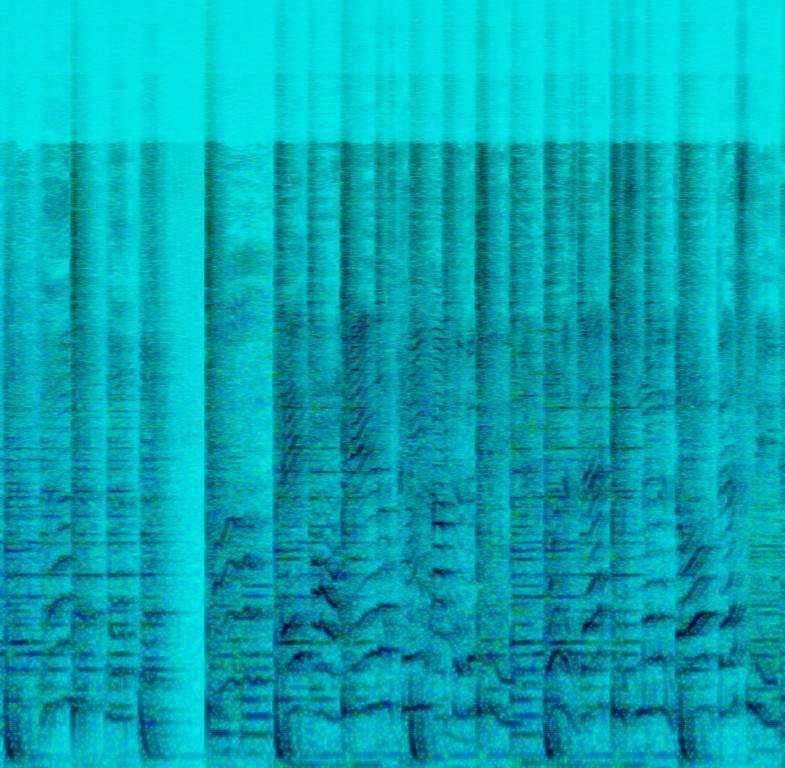
This is a comedic hip-hop music piece. There is a male vocal rapping in the lead. The melody in the beat is being played by the piano and the electric guitar while a bass guitar plays in the background. The rhythm is provided by an electronic drum beat. The piece has an amusing aura to it. It could be used in the background of funny social media content.